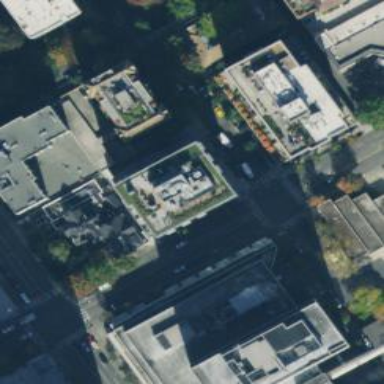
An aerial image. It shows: Building with apartments and flat roof.